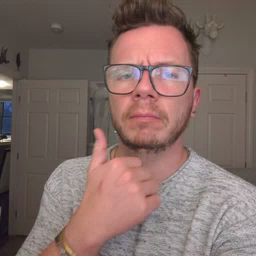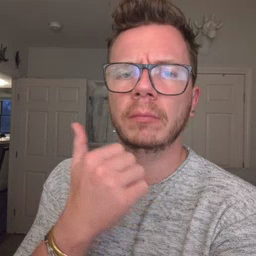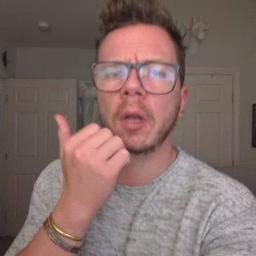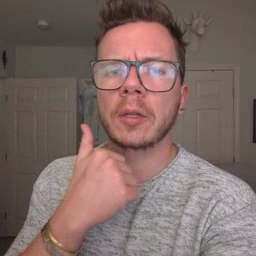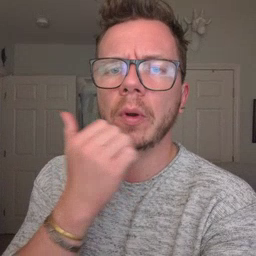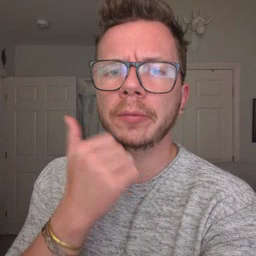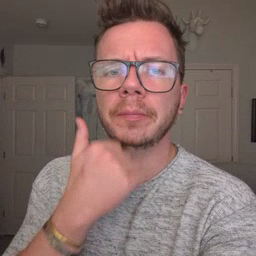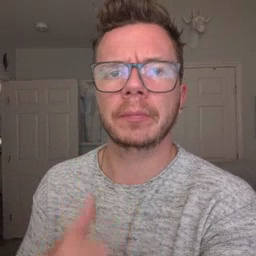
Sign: underwear